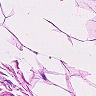
Metastatic tissue present: no